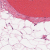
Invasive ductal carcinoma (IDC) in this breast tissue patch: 0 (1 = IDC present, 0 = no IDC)